Question: I have a notification that have 2 actions. One intent open an Activity, the other open browser web.
my code:
'''
Intent intent1 = new Intent(context, NotificationClickActivity.class);
PendingIntent pIntent1 = PendingIntent.getActivity(context, 0, intent1, PendingIntent.FLAG_CANCEL_CURRENT);
String url = "http://www.google.com";
Intent browserIntent = new Intent(Intent.ACTION_VIEW);
browserIntent.setData(Uri.parse(url));
PendingIntent pBrowserIntent = PendingIntent.getActivity(context, 1, browserIntent, PendingIntent.FLAG_CANCEL_CURRENT);
// Build notification
Notification noti = new Notification.Builder(context)
.setContentTitle(title)
.setContentText(shortDescription)
.setStyle(new Notification.BigTextStyle().bigText(longDescription))
.setSmallIcon(R.drawable.small_defaulticon)
.setAutoCancel(true)
.setContentIntent(pIntent1)
.addAction(R.drawable.playstore_icon_32, "Dettagli", pIntent1)
.setContentIntent(pBrowserIntent)
.addAction(R.drawable.small_defaulticon, "Vai al sito", pBrowserIntent).build();
NotificationManager notificationManager =
(NotificationManager) context.getSystemService(NOTIFICATION_SERVICE);
// Hide the notification after its selected
noti.flags |= Notification.FLAG_AUTO_CANCEL;
notificationManager.notify(0, noti);
'''
If i click on the notification it goes away, but if I click on one of the 2 Actions it open the right intent but notification doesn't cleared.
I try also '.setDeleteIntent(myPendingIntent)' but nothing... I wonder where I am going wrong...
A screen of my notification...

Thank you!
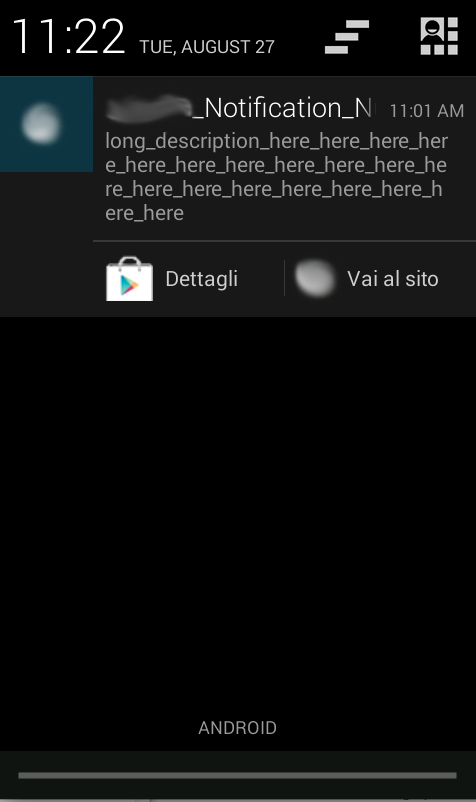
Answer: A notification is never dismissed when an action button is pressed. It just sends you associated intent. If you want it to dismiss, you need to call <URL> to cancel it yourself. You will normally do it in the same method, which handles action button intent.
'Notification.FLAG_AUTO_CANCEL' flag you tried to use is only applied to notification body and not to action buttons.